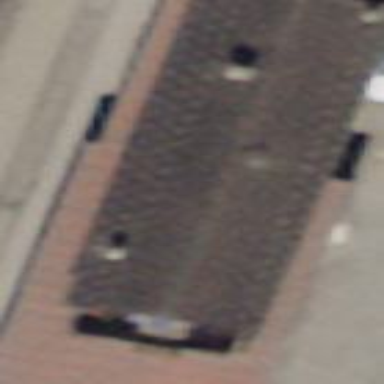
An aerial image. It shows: Train station with gabled roof.